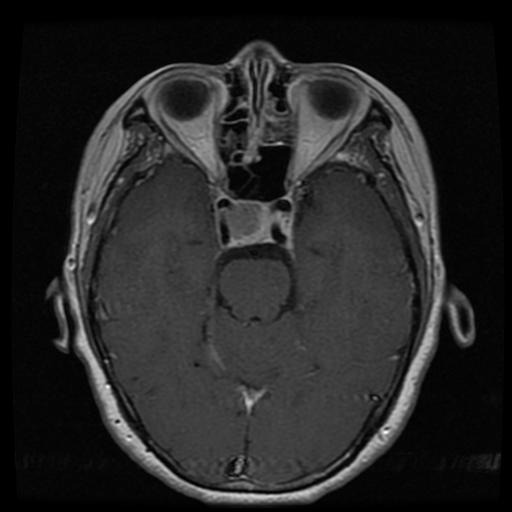
Label: pituitary